Field crop: maize
Growth stage: 2
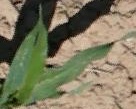
Species: maize